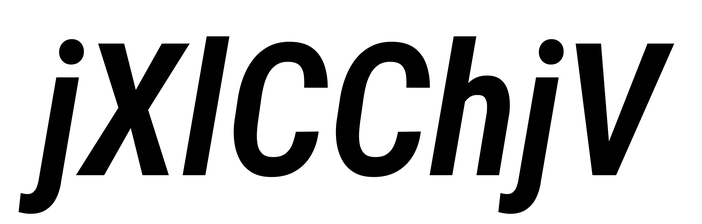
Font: Roboto-Italic_Condensed_SemiBold_Italic